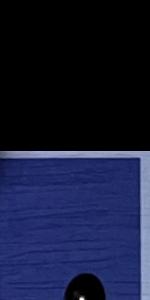
Label: Empty